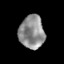
Tissue: skin
Cell type: Epithelial cells
Senescence score: 0.2756
Nuclear area (px): 814
Mean DAPI intensity: 142.903